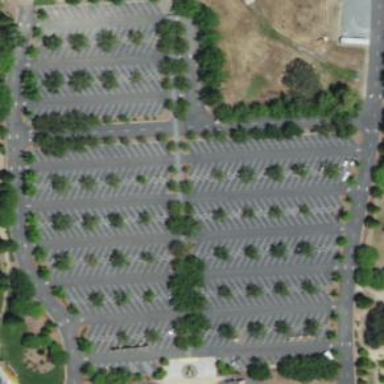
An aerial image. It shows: Parking area.